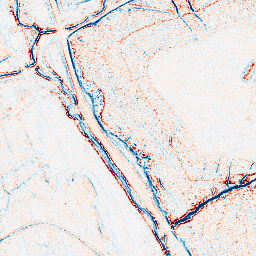
Category: edge_preserving
Decomposition family: anisotropic_diffusion
Decomposition parameters: iterations: 5
kappa: 100
gamma: 0.15
Upsampling method: cubic_catmull_rom
Upsampling parameters: scale: 2
Upsampling scale: 2